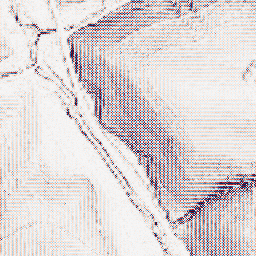
Category: wavelet
Decomposition family: wavelet_biorthogonal
Decomposition parameters: wavelet: bior1.3
level: 1
Upsampling method: bicubic
Upsampling parameters: scale: 4
Upsampling scale: 4